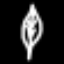
Label: leaf